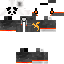
A female skeleton skin with dark skin, wearing brown bald dressed in a orange robe top and black pants, featuring a closed mouth.